Question: How can i create a collage from a large number of images as per below using PHP scripts?
I am also looking at creating different sizes A0, A1, A2 sized images depending on the number of pictures used in the collage.

Thanks
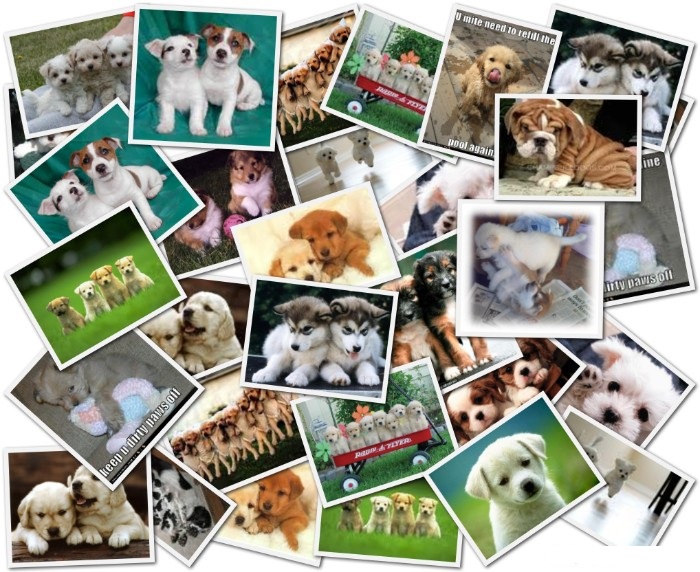
Answer: I suggest using Imagemagick. There are some excellent tutorials on Mikko's blog:
<URL>
Take a look at the Polaroid example, here:
<URL>
The Reflection tutorial demonstrates how to create composite images:
<URL>
Here's a few more useful links:
Image Processing (ImageMagick)
<URL>
Imagick::readImageFile
<URL>
Imagick::rotateImage
<URL>
Imagick::scaleImage
<URL>
PHPro Tutorial
<URL>
This one is a good starting point:
Programmed Positioning of Layered Images
<URL>